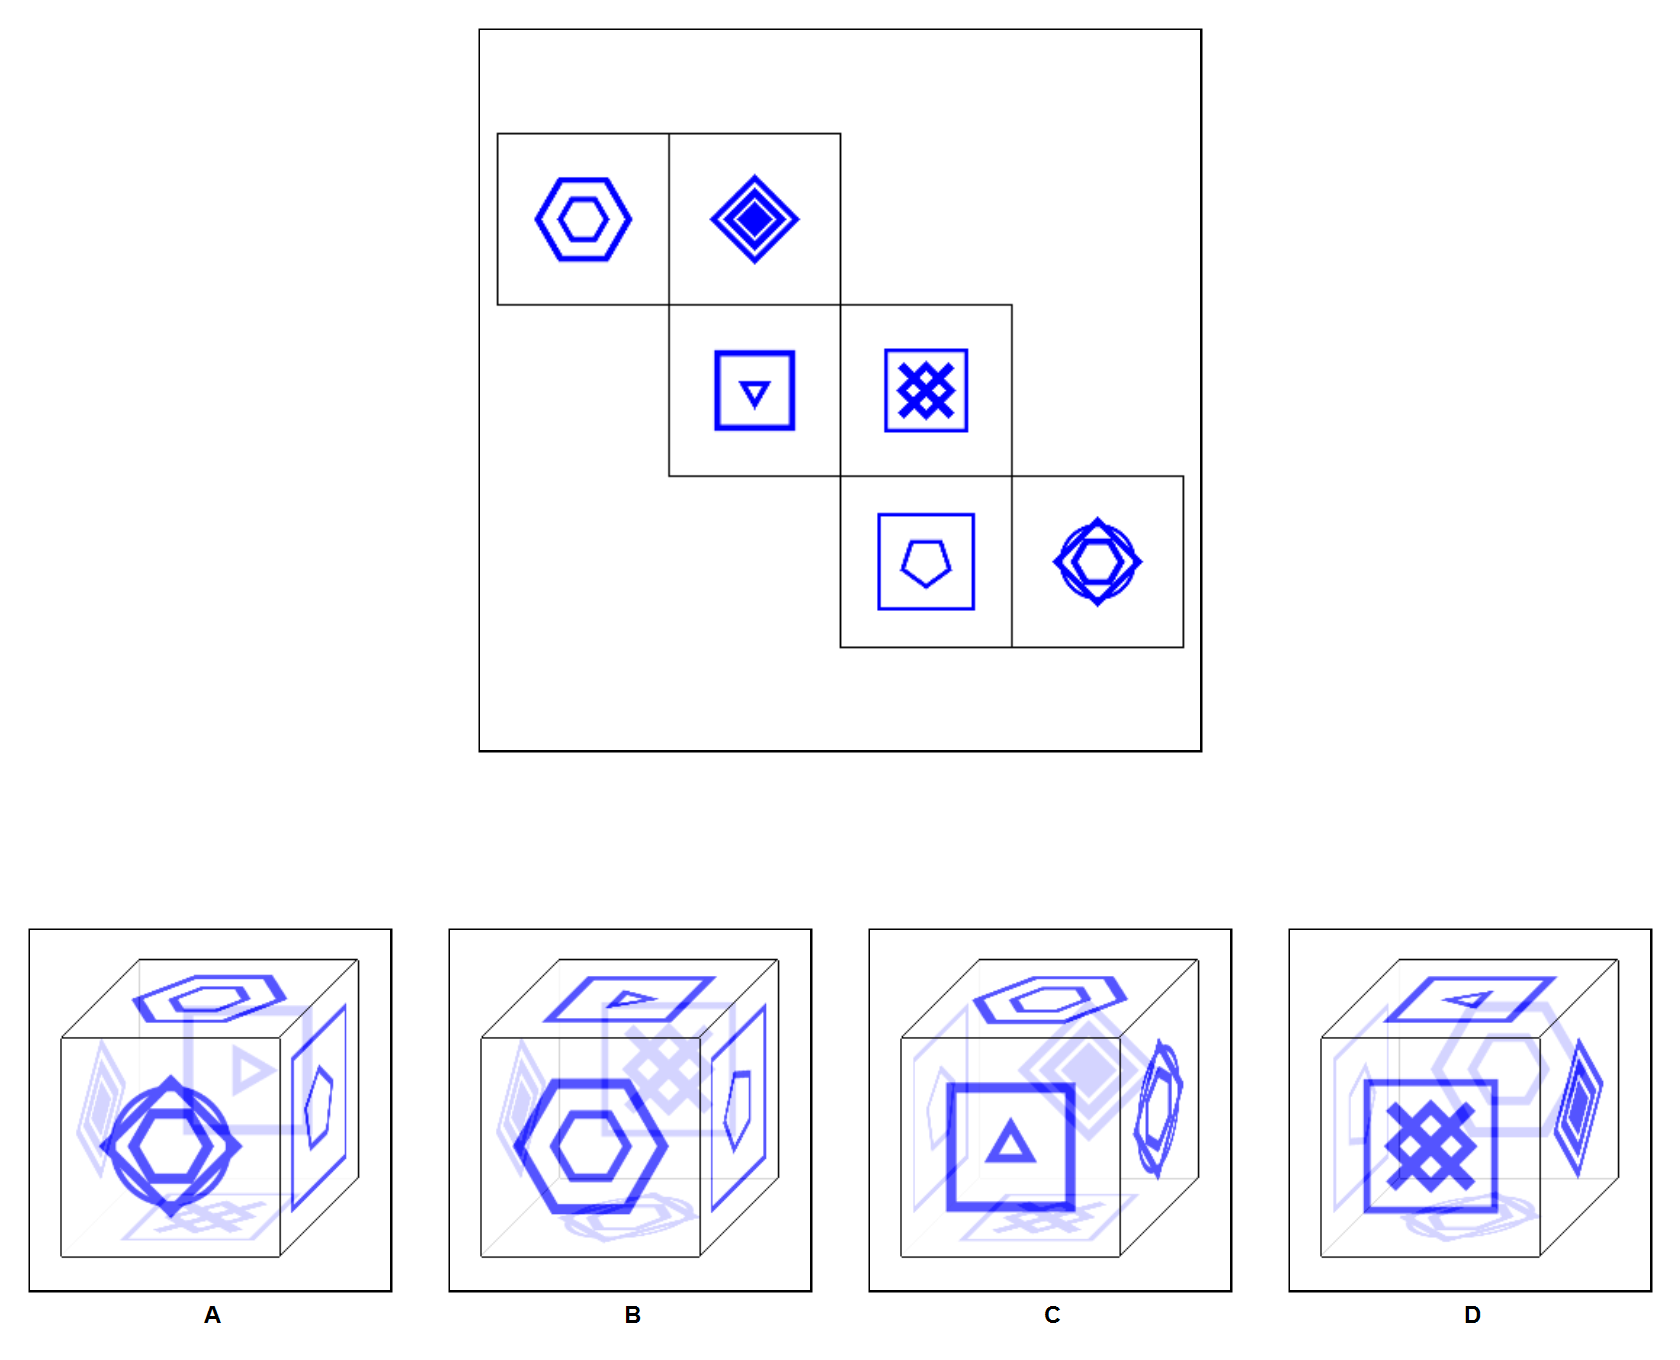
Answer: C